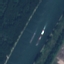
Land use / land cover class: River